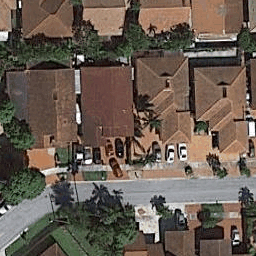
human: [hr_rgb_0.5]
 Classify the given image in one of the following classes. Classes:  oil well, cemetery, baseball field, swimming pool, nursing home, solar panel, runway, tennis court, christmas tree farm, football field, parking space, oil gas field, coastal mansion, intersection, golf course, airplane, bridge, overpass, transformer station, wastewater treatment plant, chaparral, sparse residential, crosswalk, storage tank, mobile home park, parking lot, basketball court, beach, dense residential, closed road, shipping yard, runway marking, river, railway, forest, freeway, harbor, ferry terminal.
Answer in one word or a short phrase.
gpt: dense residential